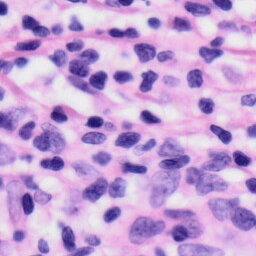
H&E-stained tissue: Skin